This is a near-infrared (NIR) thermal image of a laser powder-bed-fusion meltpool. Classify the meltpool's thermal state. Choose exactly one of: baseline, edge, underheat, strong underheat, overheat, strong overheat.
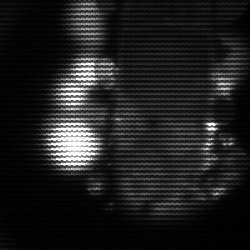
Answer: strong underheat